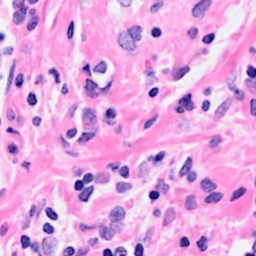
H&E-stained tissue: Breast